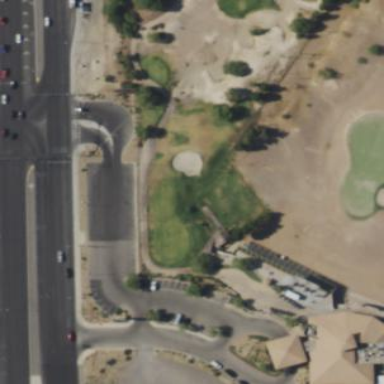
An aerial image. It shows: Rough area on grassy golf course.